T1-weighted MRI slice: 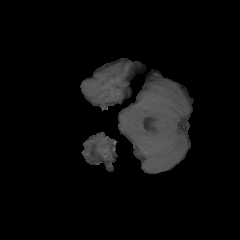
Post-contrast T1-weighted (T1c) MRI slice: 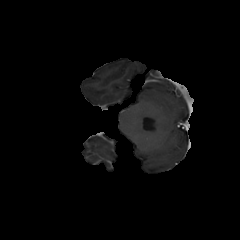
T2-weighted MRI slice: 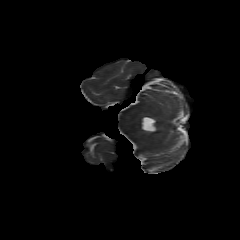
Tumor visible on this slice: no